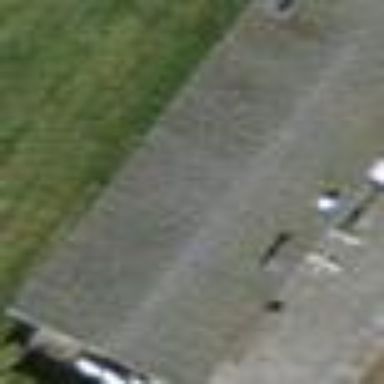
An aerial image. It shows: Static caravan building.